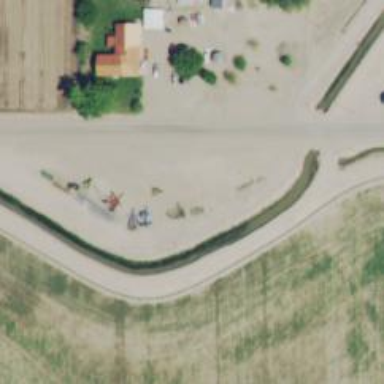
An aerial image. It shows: Canal used for irrigation purposes.